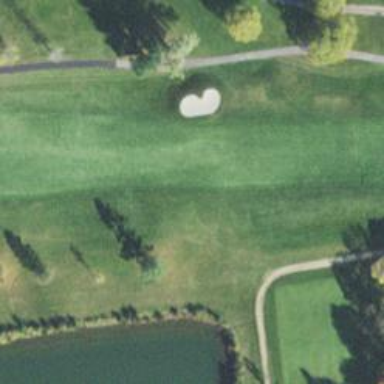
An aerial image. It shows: Golf hole.